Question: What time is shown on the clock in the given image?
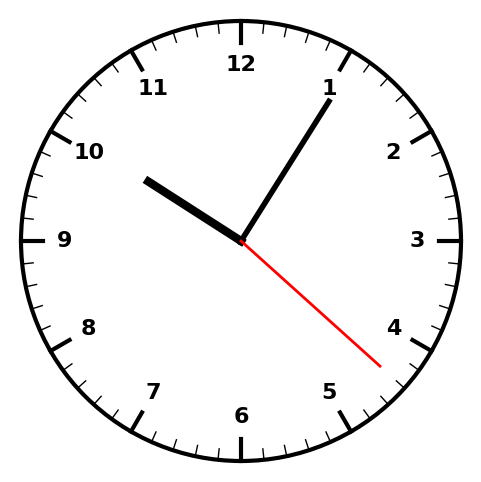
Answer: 10:05:22